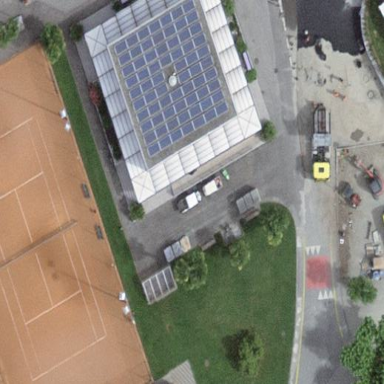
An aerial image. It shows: Solar photovoltaic panel generator.